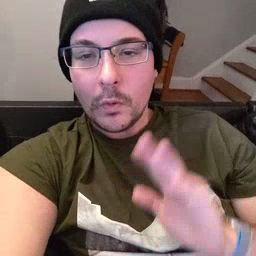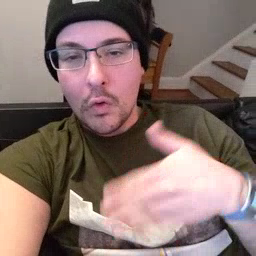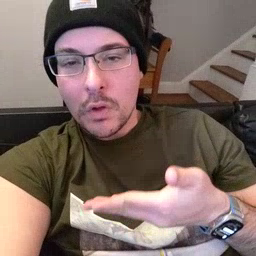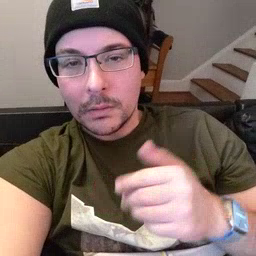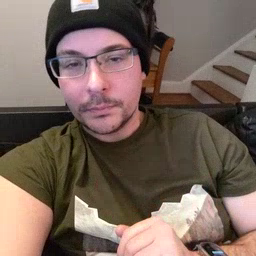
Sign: all